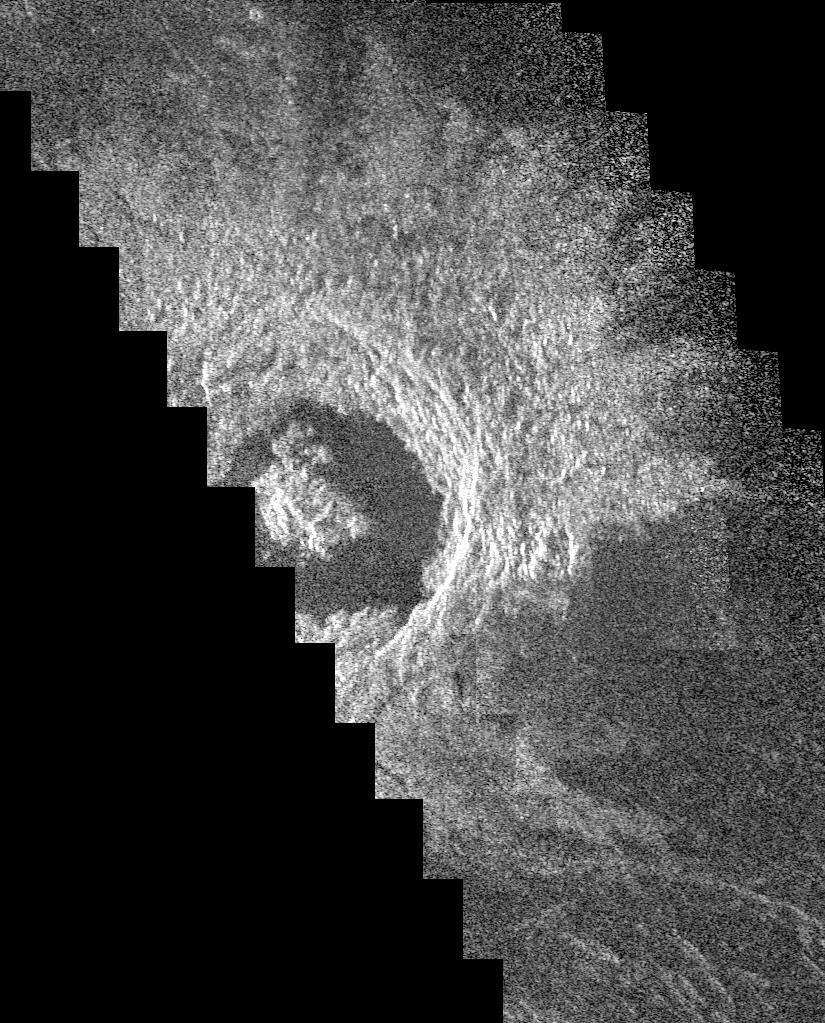
Venus - Crater Golubkina Venus, Magellan